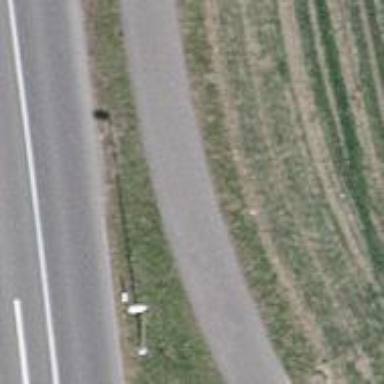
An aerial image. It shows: Asphalt cycleway.